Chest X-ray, AP view. Patient: 59 years old, sex M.
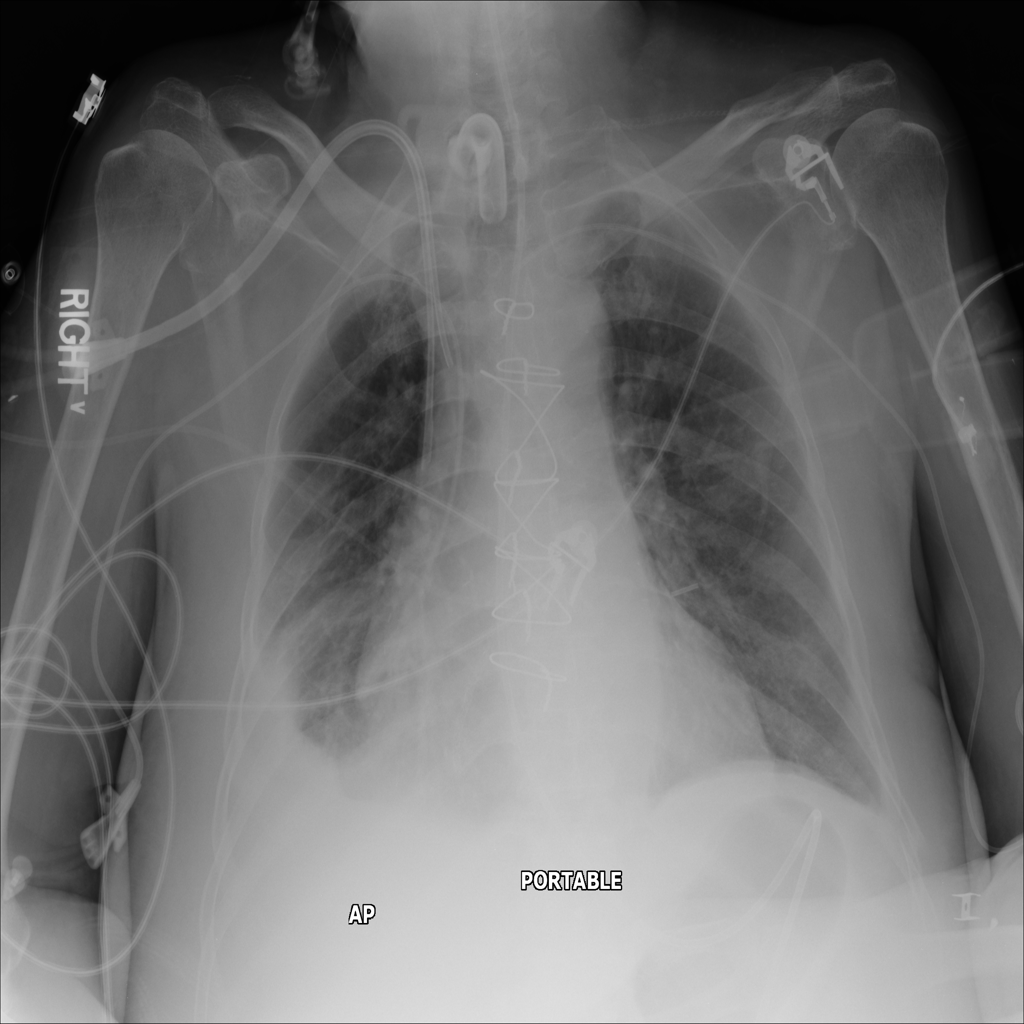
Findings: No Finding